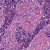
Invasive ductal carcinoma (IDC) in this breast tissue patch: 1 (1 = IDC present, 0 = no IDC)